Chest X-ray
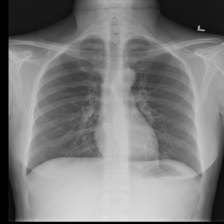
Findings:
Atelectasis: negative
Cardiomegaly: negative
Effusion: negative
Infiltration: negative
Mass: negative
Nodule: negative
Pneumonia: negative
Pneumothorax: negative
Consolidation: negative
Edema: negative
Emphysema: negative
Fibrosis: negative
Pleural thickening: negative
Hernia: negative